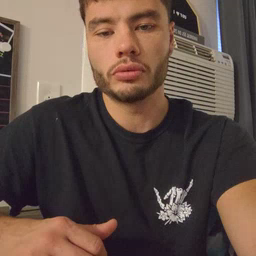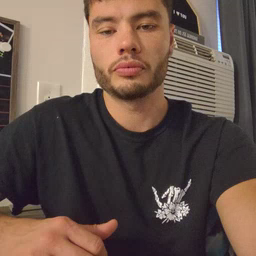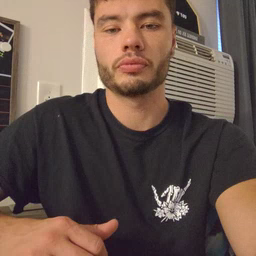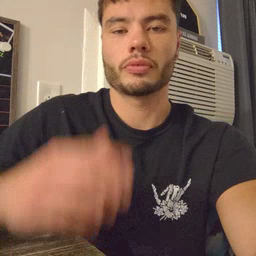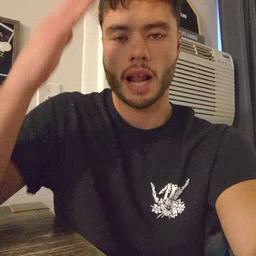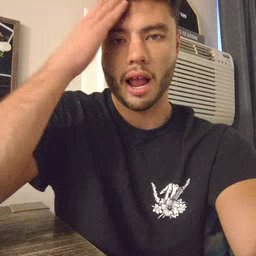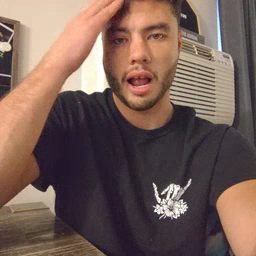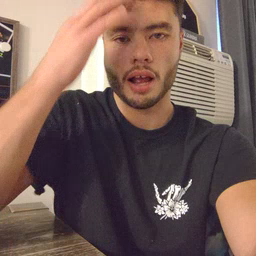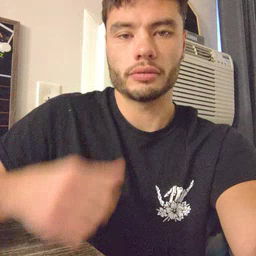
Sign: hat